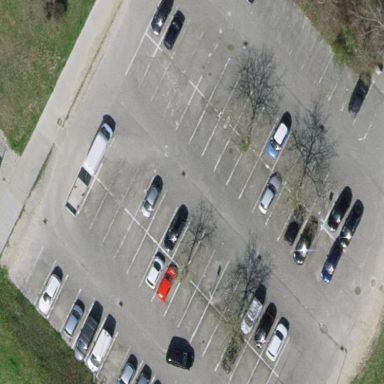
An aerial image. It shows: Parking area with park and ride facility.